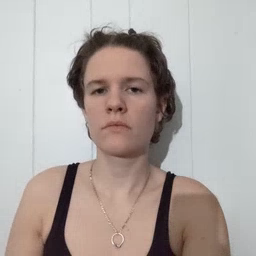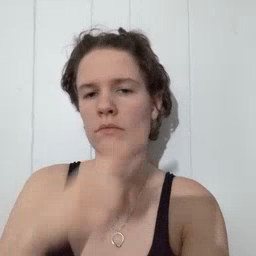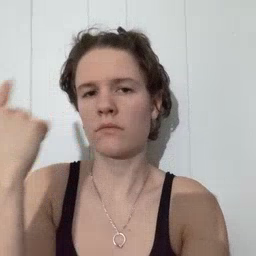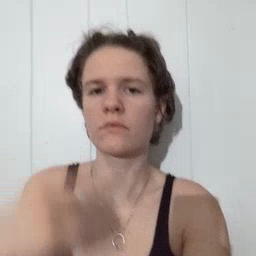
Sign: black